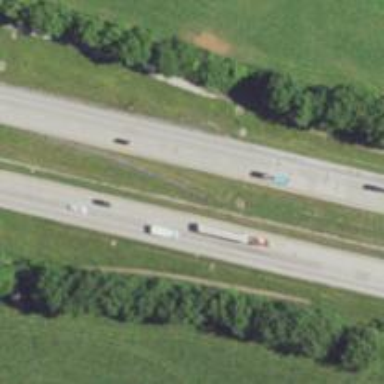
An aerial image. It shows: Motorway.